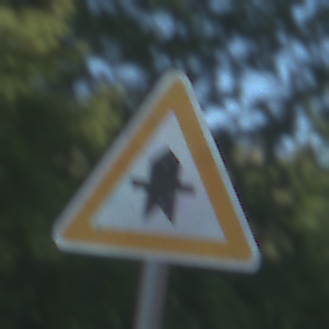
Verkehrszeichen: Vorfahrt
Umgebung: Outdoor, Nature
Tageszeit: MorningAfternoon
Wetter: Clear
Licht: Natural
Jahreszeit: NotSpecified
Kontrast: HighContrast